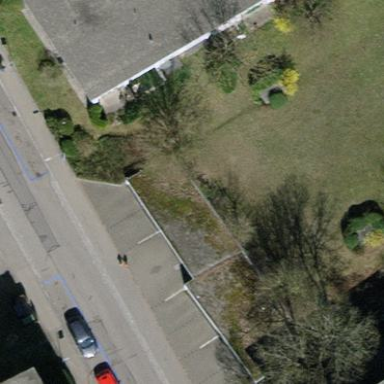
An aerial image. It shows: Group of garages.